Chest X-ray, PA view. Patient: 64 years old, sex F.
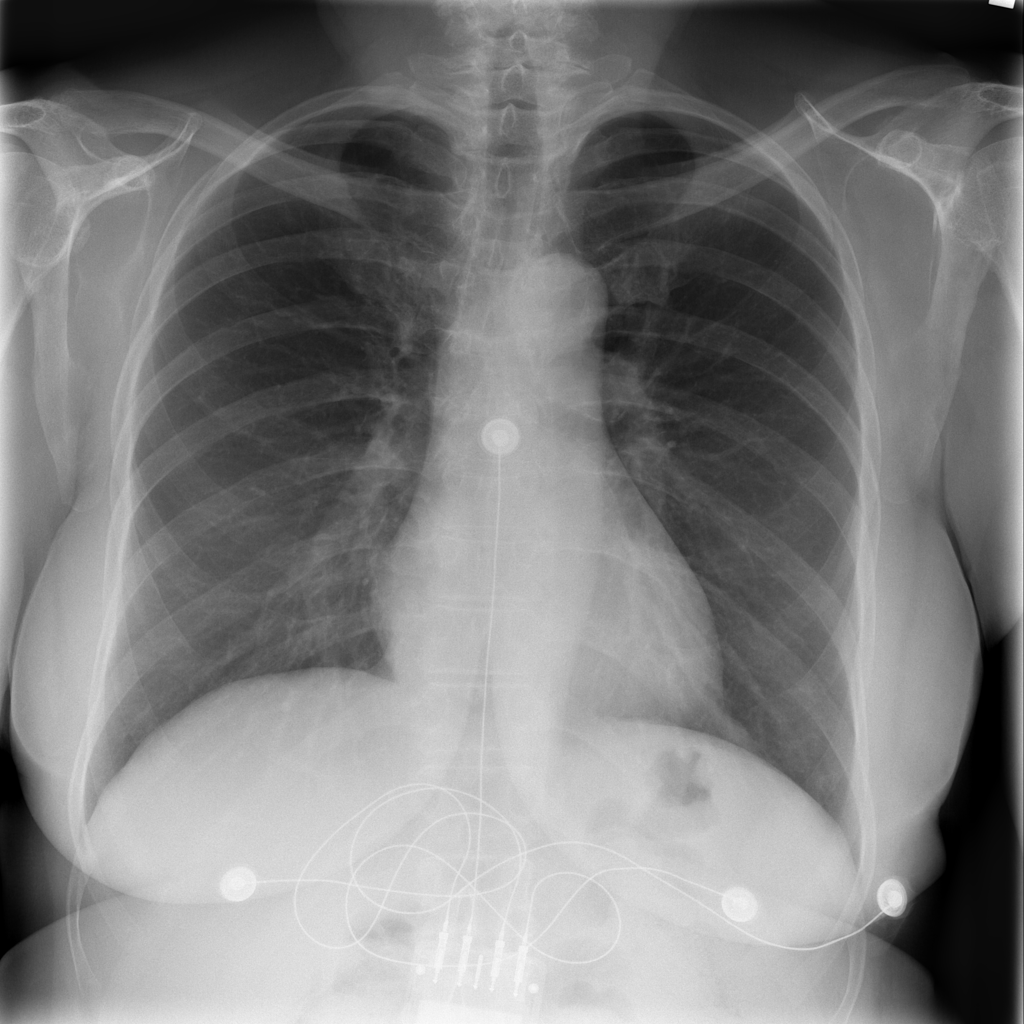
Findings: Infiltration